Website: apple
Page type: address-validator
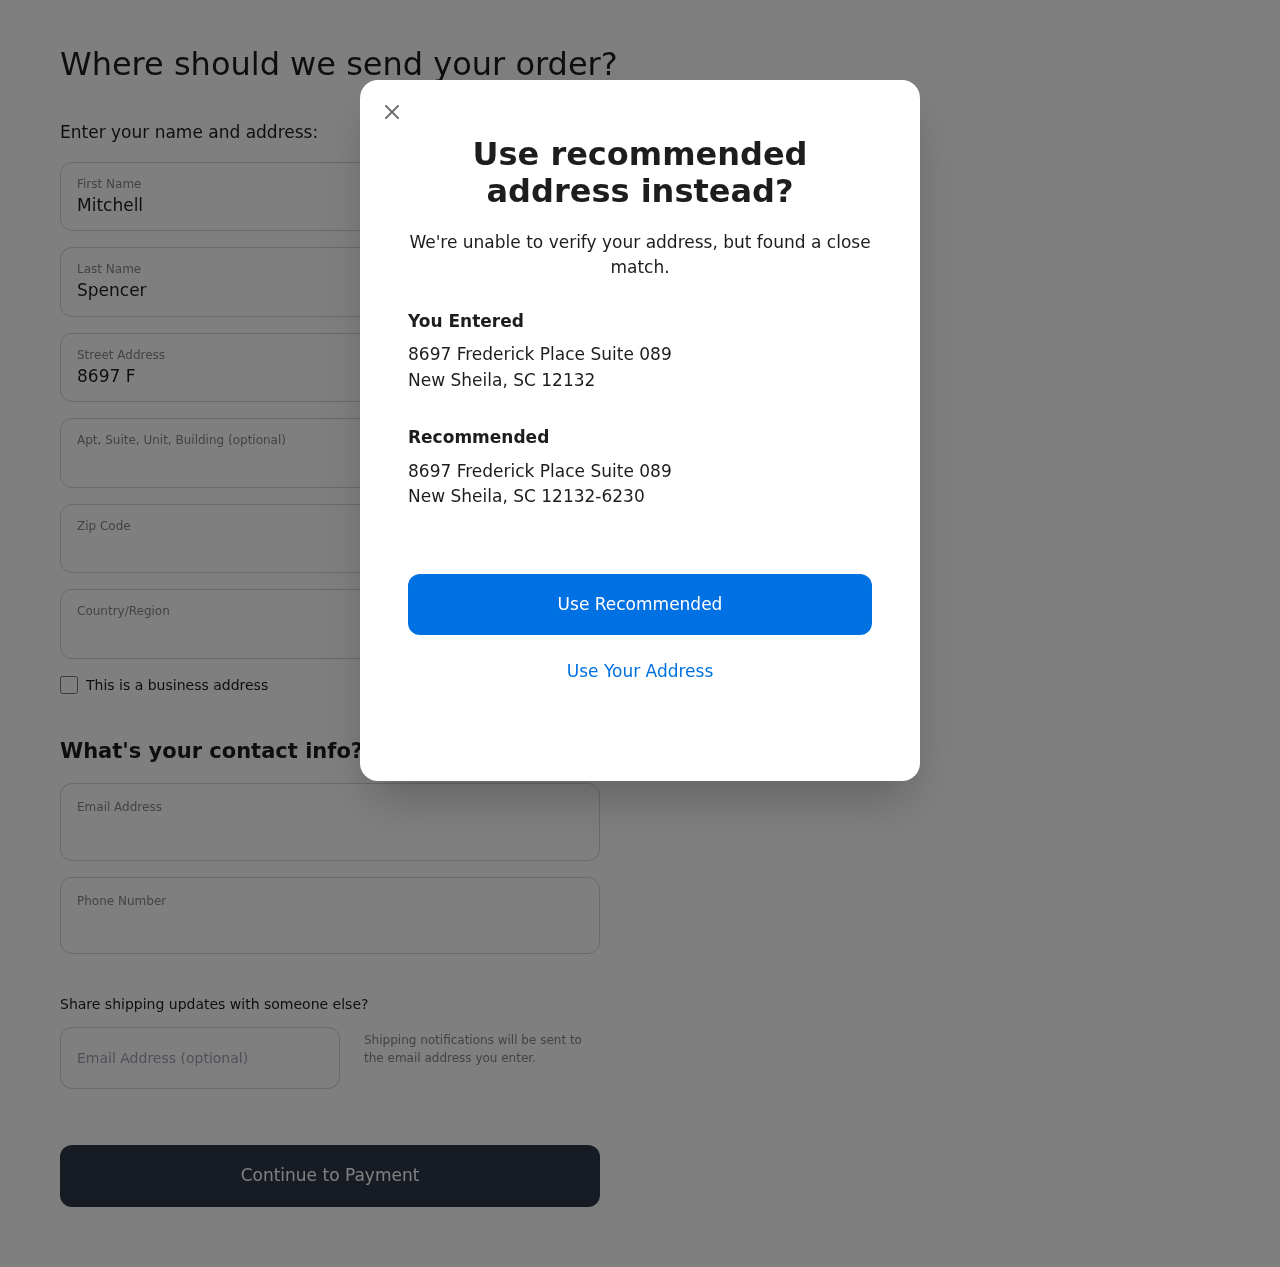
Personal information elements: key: PII_CITY
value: New Sheila
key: PII_COUNTRY
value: United States
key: PII_EMAIL
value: mspencer@hotmail.com
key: PII_FIRSTNAME
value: Mitchell
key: PII_GIFT_EMAIL
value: hchen@yahoo.com
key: PII_LASTNAME
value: Spencer
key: PII_PHONE
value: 5827062260
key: PII_POSTCODE
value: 12132
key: PII_POSTCODE_FULL
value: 12132-6230
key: PII_STATE_ABBR
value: SC
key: PII_STREET
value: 8697 Frederick Place Suite 089
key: PII_STREET2
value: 8697 Frederick Place Suite 089
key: PII_STREET2
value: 4076 Wilson Circles Suite 527
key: PII_CITY2
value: New Sheila
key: PII_STATE_ABBR2
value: SC